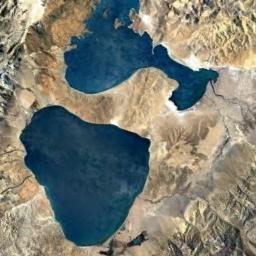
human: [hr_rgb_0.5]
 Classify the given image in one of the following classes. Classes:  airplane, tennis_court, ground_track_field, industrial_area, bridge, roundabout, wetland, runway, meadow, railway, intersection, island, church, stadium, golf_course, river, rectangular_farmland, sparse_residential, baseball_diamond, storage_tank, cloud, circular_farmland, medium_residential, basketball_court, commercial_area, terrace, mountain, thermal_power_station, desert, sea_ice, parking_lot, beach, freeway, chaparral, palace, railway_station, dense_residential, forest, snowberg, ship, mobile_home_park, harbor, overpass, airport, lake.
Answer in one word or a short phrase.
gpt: lake